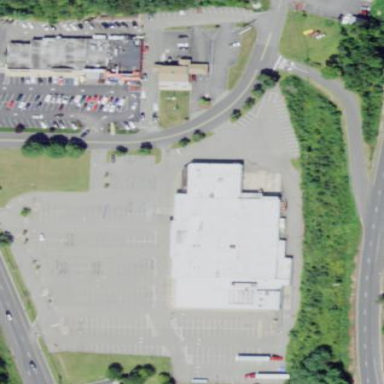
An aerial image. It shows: Supermarket building.